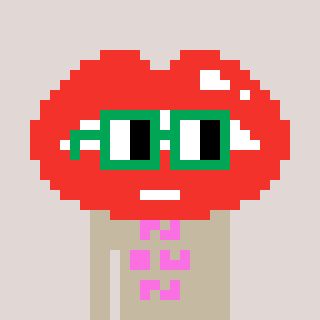
a pixel art character with square green glasses, a lips-shaped head and a bege-colored body on a warm background